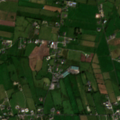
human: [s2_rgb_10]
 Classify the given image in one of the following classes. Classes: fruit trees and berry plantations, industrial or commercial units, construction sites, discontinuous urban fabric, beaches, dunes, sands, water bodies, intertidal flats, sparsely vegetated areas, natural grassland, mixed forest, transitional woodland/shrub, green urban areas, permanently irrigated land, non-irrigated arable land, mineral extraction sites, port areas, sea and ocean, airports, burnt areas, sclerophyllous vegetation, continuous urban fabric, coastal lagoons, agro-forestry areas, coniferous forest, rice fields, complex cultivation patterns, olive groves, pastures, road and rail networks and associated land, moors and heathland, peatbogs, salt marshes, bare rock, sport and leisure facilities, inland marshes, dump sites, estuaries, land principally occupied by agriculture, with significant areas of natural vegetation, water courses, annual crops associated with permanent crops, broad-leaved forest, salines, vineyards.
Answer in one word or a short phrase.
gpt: pastures, natural grassland